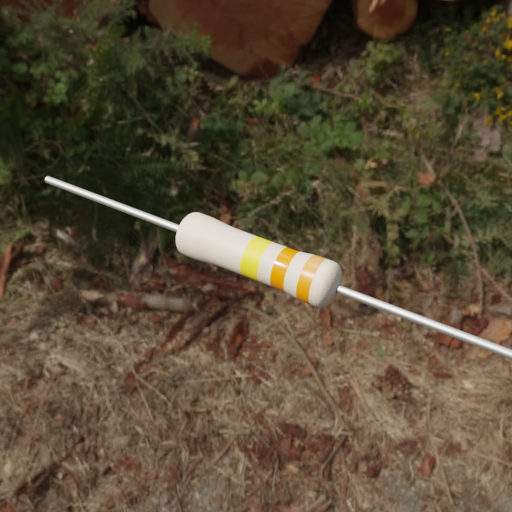
Resistor colour bands (in order): yellow, orange, orange